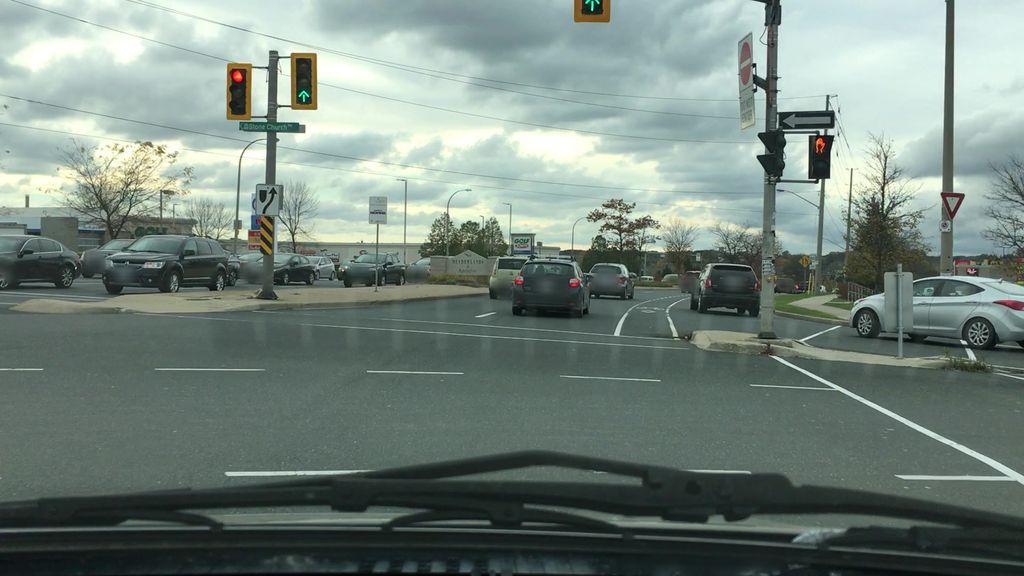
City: hamilton